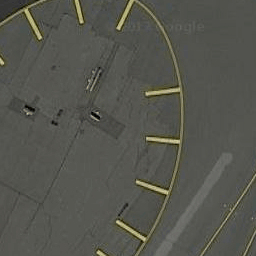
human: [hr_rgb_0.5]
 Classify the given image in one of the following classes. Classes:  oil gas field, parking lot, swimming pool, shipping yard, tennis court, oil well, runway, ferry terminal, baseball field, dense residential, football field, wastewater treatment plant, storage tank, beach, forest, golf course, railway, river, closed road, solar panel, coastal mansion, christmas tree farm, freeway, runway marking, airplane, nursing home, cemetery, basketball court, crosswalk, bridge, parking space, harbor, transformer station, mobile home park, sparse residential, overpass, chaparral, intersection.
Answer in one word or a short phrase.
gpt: runway marking